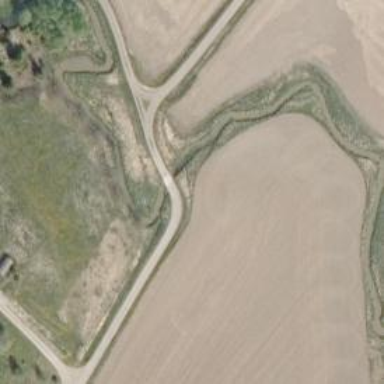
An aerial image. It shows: Culvert tunnel.